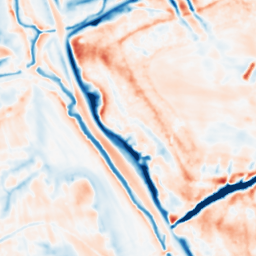
Category: multiscale
Decomposition family: dog_multiscale
Decomposition parameters: sigma_ratio: 1.6
n_scales: 4
base_sigma: 1
Upsampling method: regularized
Upsampling parameters: scale: 4
lambda_reg: 0.001
Upsampling scale: 4